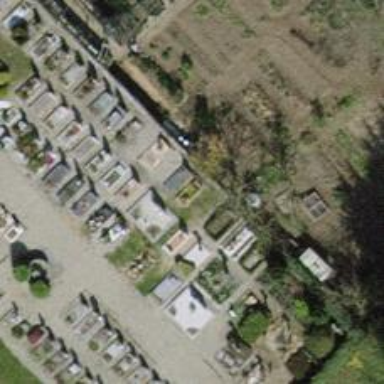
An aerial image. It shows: Memorial in cemetery with graves.